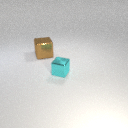
large brown metal cube behind small cyan metal cube